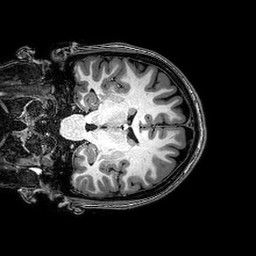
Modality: T1w
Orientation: coronal
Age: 22
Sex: female
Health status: healthy
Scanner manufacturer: philips
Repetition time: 0.008146 s
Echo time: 0.00373 s